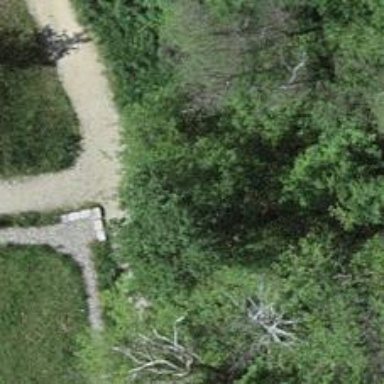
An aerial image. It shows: Path with fine gravel surface.